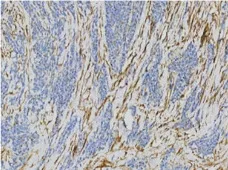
Pathology findings. (E) Vimentin is positive on immunohistochemistry staining.
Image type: pathology (immunostaining)